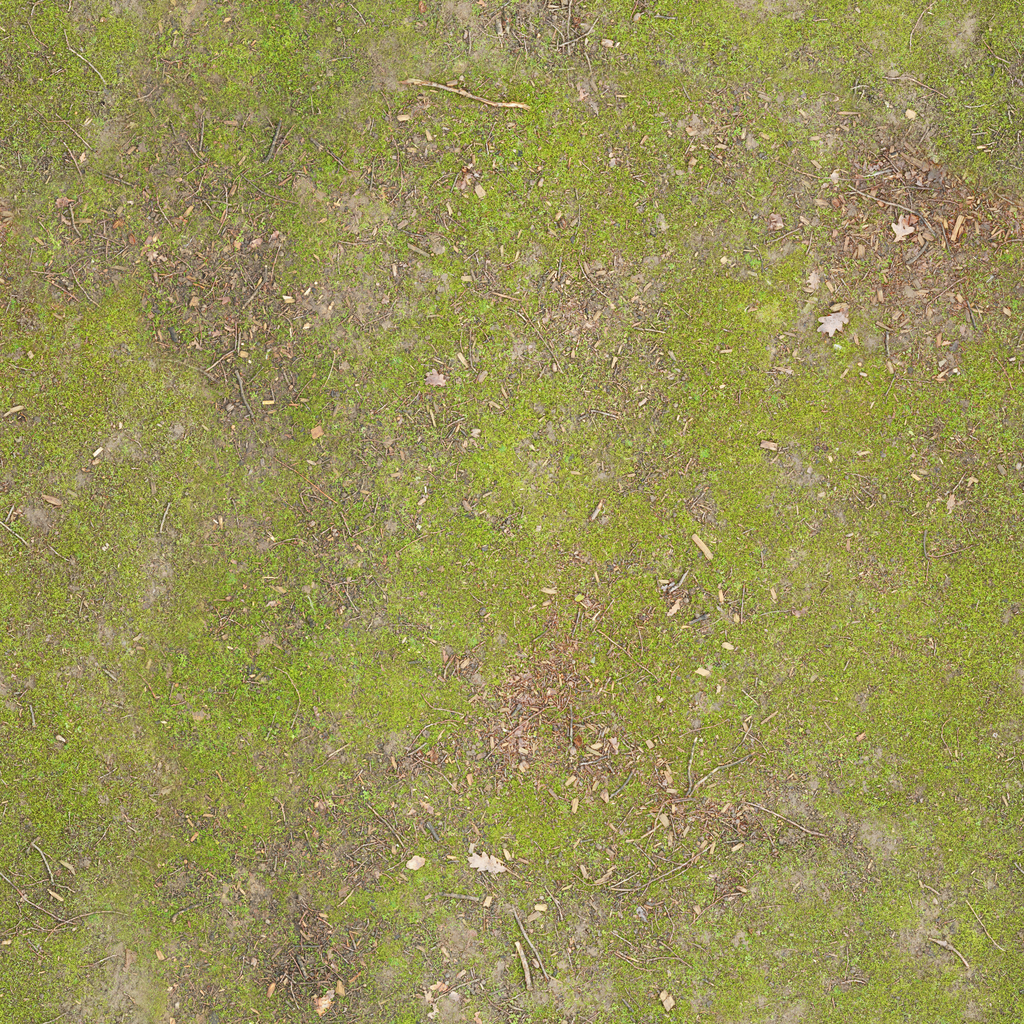
Texture map type: Color